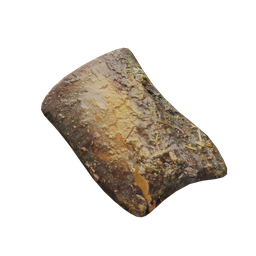
Label: nature